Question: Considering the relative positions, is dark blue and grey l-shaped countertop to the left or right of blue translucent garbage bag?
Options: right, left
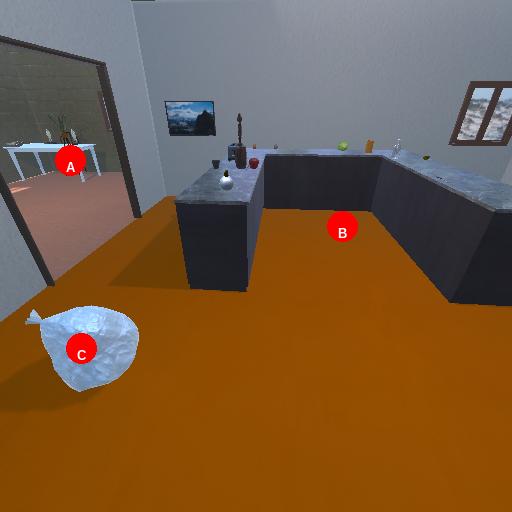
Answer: right